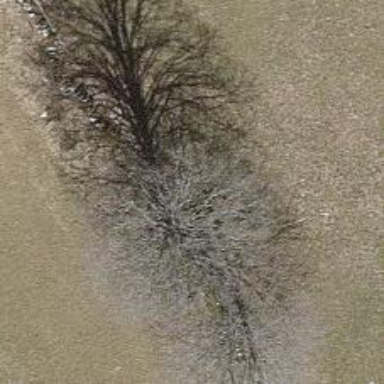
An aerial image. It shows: Broadleaved tree in natural setting.